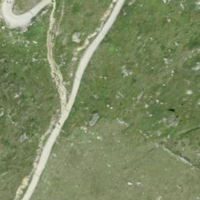
EUNIS habitat code: 26
Species observed at this site:
Chamaenerion dodonaei
Aglais urticae
Arnica montana